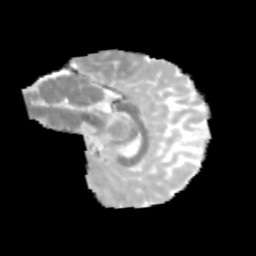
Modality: MD
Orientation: sagittal
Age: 10
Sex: male
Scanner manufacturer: siemens
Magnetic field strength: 3 T
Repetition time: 3.8 s
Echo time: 0.07 s